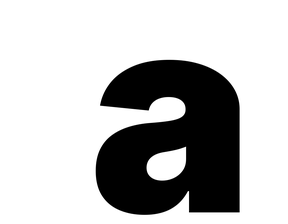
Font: Inter_Black